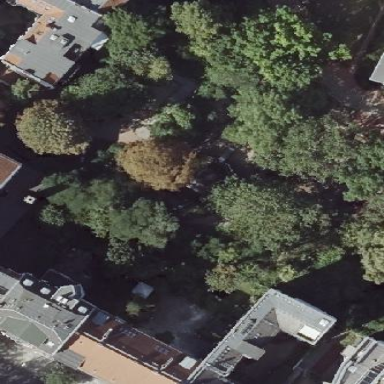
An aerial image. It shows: Playground area for leisure land.